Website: crate-barrel
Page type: customer-info-address
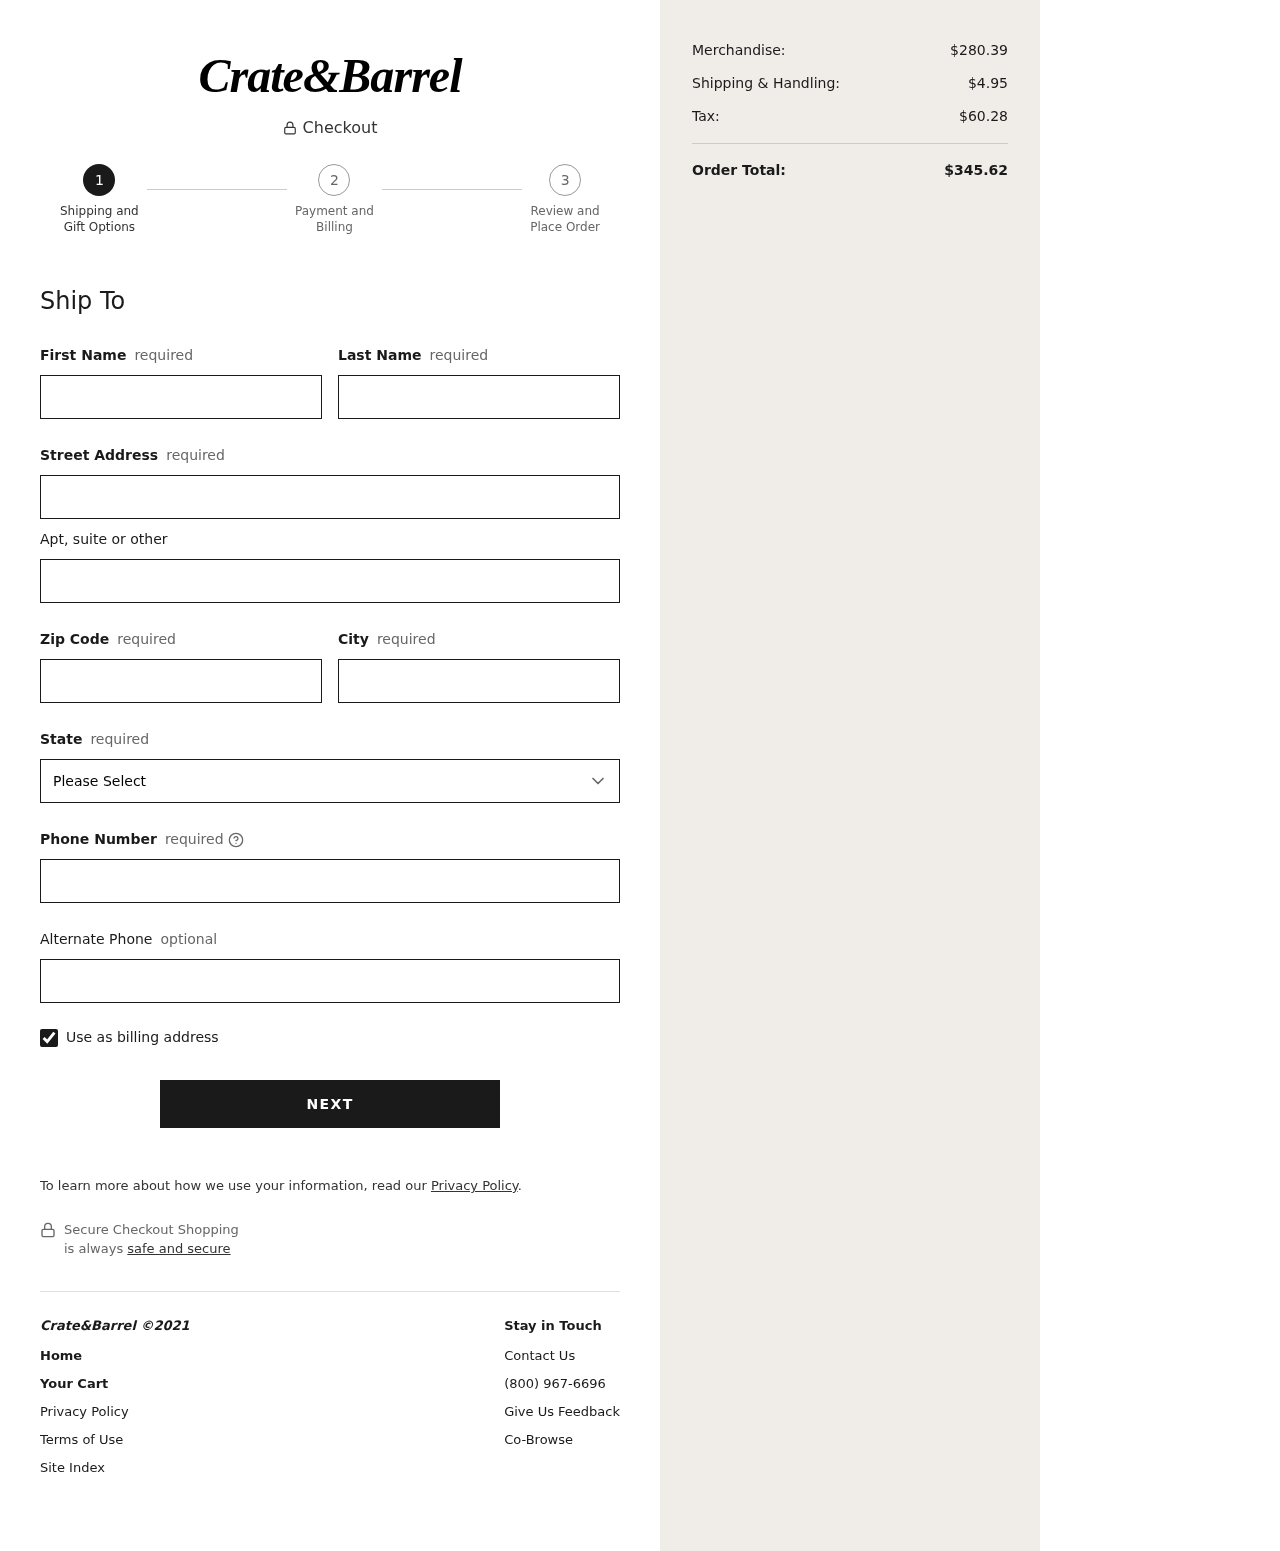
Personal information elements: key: PII_STATE
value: Illinois
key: PII_FIRSTNAME
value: Cole
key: PII_LASTNAME
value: Jones
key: PII_STREET
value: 70189 Kevin Dale Suite 343
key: PII_STREET2
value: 41008 Sabrina Underpass Apt. 343
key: PII_POSTCODE
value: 54391
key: PII_CITY
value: West William
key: PII_PHONE
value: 5189030208
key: PII_PHONE_ALT
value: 2668047002
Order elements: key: ORDER_SUBTOTAL
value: $280.39
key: ORDER_SHIPPING_COST
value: $4.95
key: ORDER_TAX
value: $60.28
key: ORDER_TOTAL
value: $345.62